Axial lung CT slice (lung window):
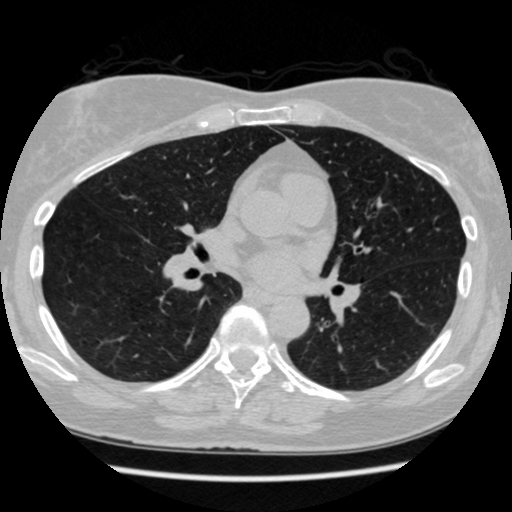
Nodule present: no